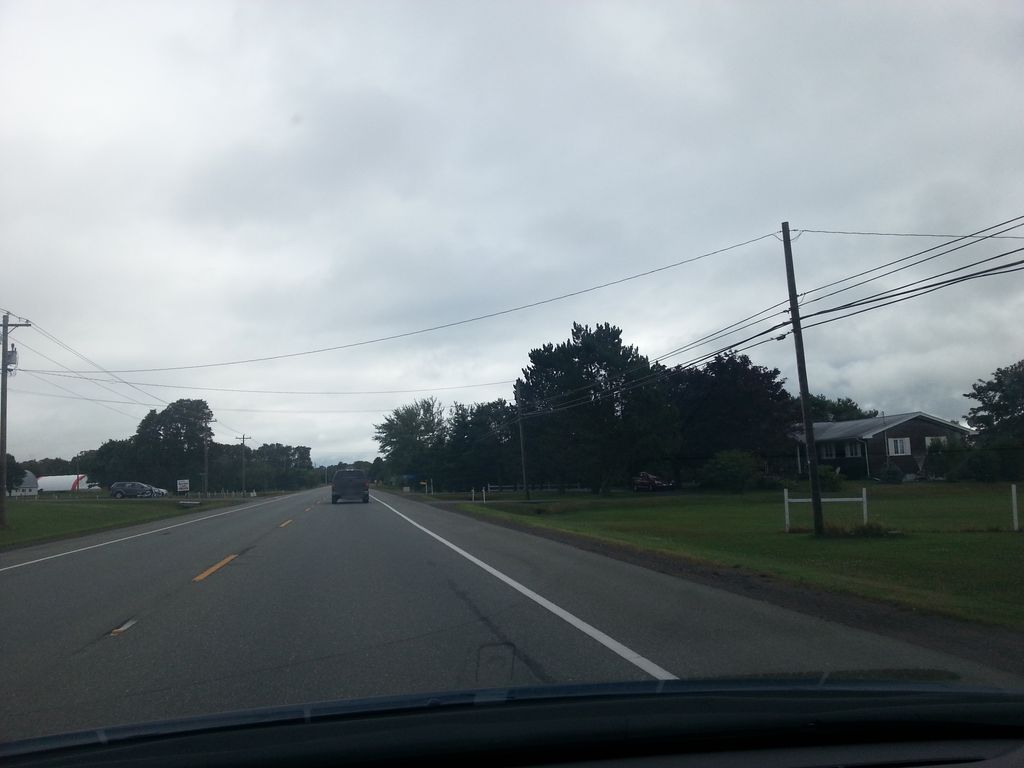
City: charlottetown